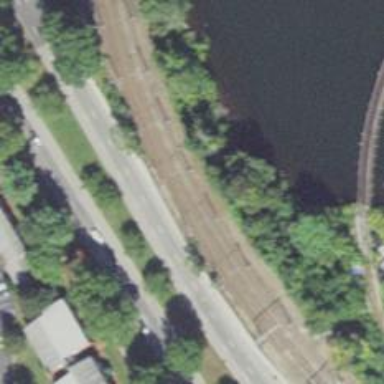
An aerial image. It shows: Railway with electrified contact lines.